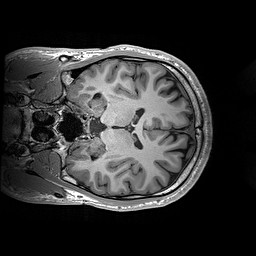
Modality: T1w
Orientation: coronal
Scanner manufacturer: siemens
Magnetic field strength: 3 T
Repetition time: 2.2 s
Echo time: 0.00244 s